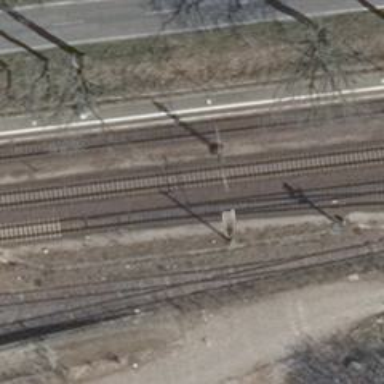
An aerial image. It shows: Railway switch.